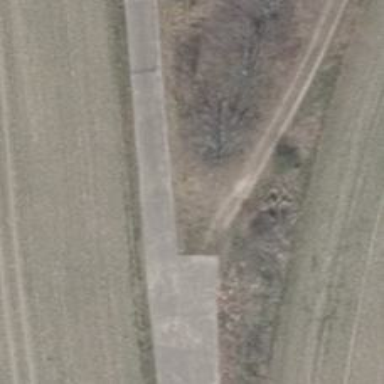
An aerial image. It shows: Dirt track road with grade 4 track type.